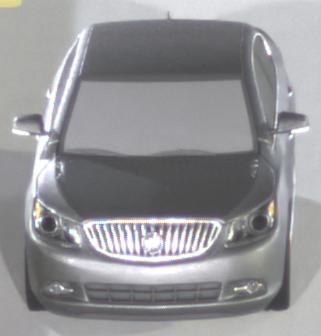
Make: Buick
Model: LaCrosse
Detailed model: Gen. 2
Model produced from: 2009
Model produced until: 2016
Doors: 4
Color: gray
Road condition: dry road
Daytime: night
Contrast: high contrast